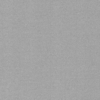
Label: dusty